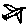
Label: bird